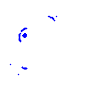
Particle: electron